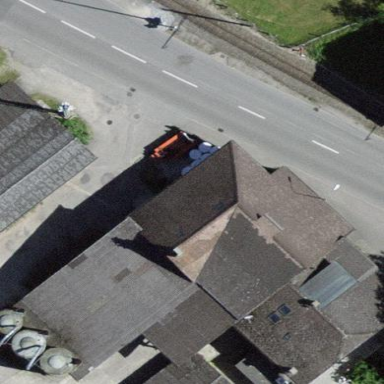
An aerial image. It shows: Farm building.